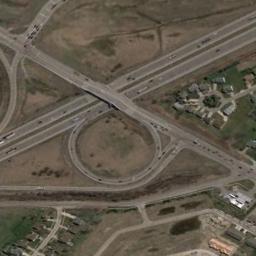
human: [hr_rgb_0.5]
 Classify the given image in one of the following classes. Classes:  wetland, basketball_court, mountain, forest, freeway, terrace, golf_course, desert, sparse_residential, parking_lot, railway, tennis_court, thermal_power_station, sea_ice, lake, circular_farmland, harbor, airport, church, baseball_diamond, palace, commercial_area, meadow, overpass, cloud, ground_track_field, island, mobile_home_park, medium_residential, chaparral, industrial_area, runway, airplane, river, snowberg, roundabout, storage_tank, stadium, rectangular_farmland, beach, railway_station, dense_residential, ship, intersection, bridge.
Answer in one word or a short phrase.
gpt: overpass